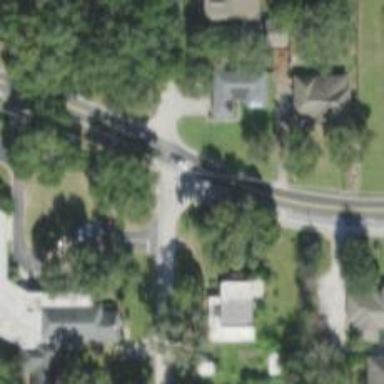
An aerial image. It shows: Residential road that has been recently paved.